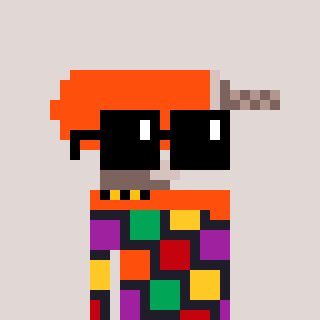
a pixel art character with square black sunglasses, a drill-shaped head and a grayscale-colored body on a warm background